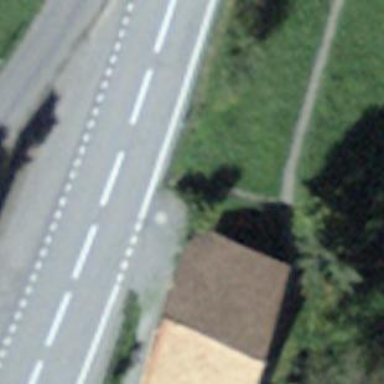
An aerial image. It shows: Rural barn.